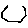
Label: hexagon